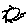
Label: sun